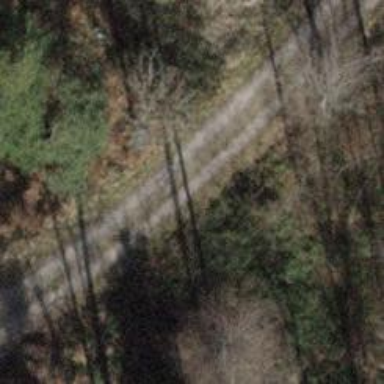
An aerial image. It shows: Gravel track with grade 2 quality.